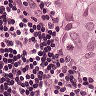
Metastatic tissue present: yes